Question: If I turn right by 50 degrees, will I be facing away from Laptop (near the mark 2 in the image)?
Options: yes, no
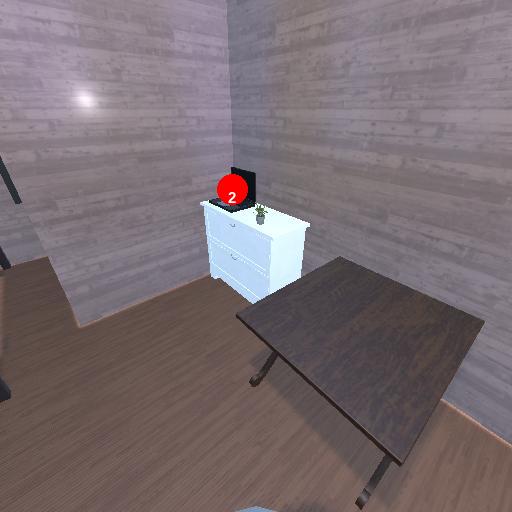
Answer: yes